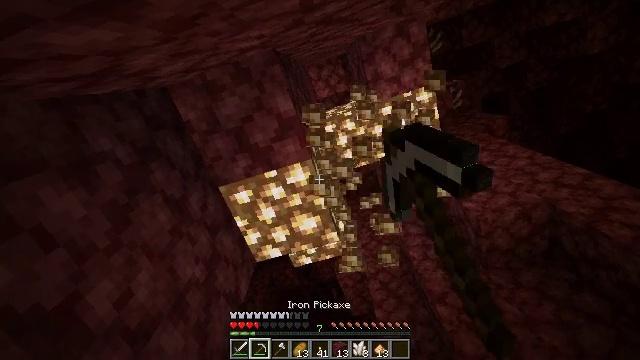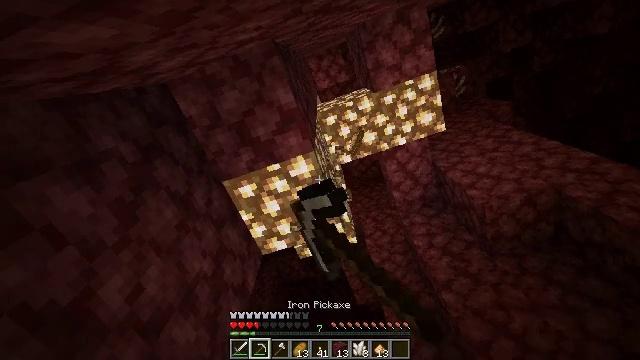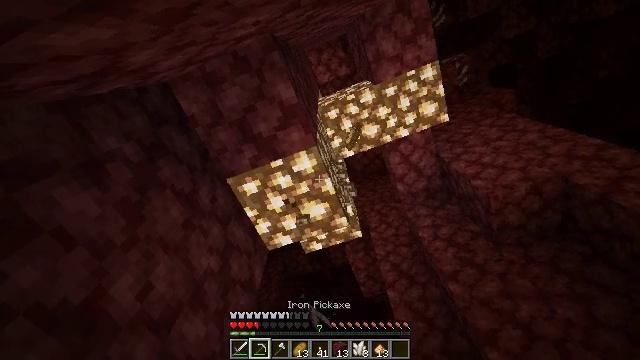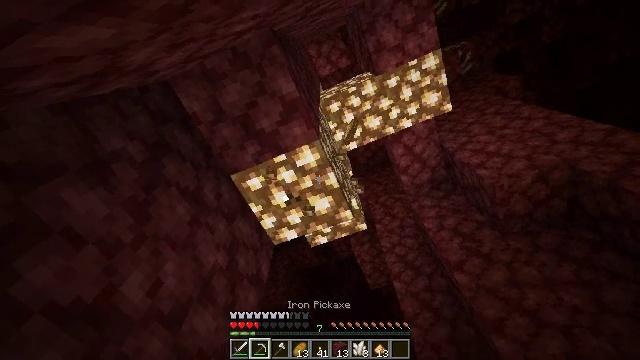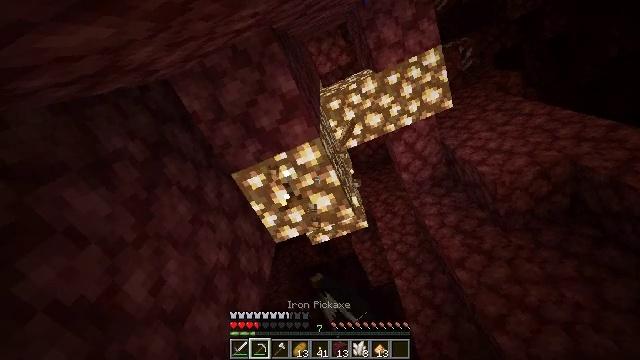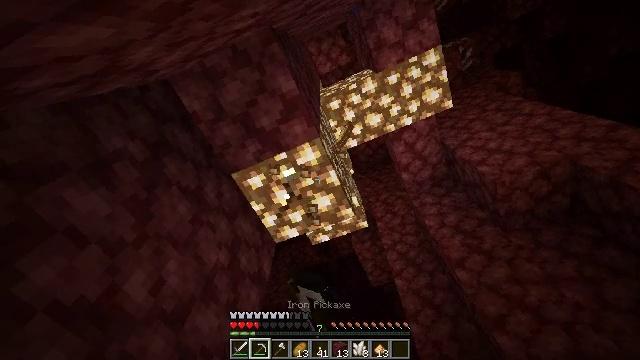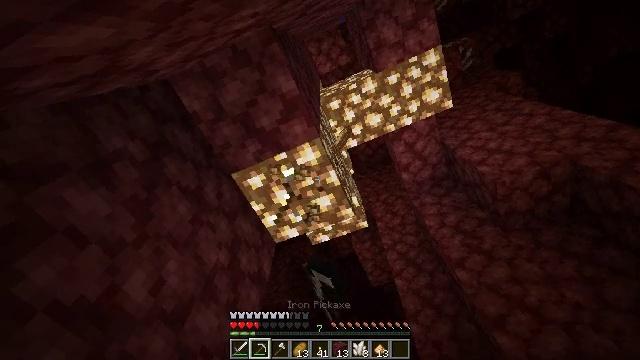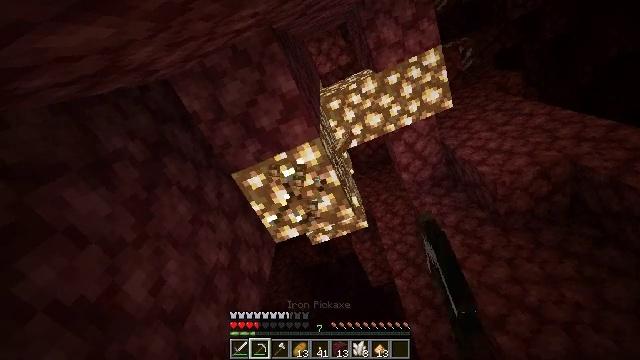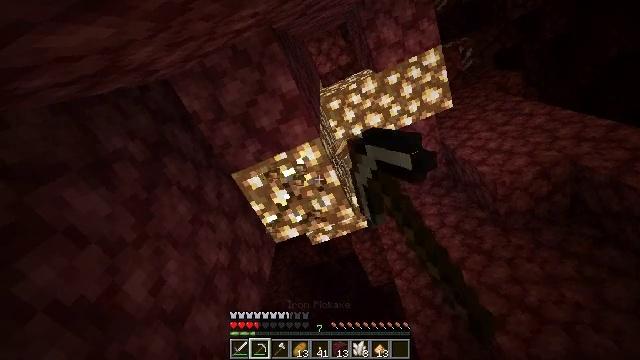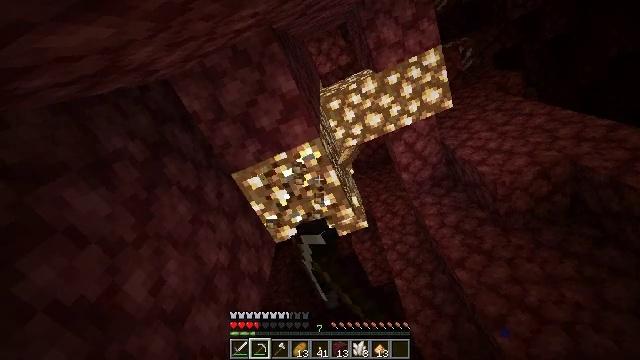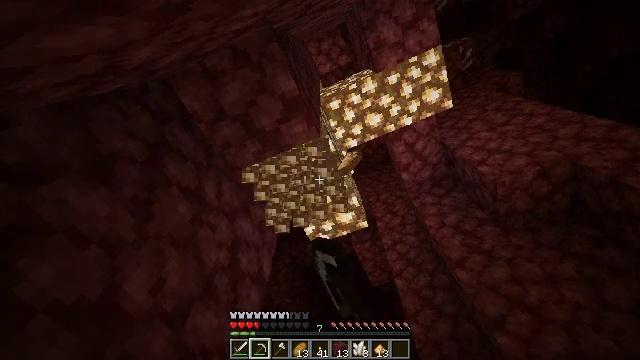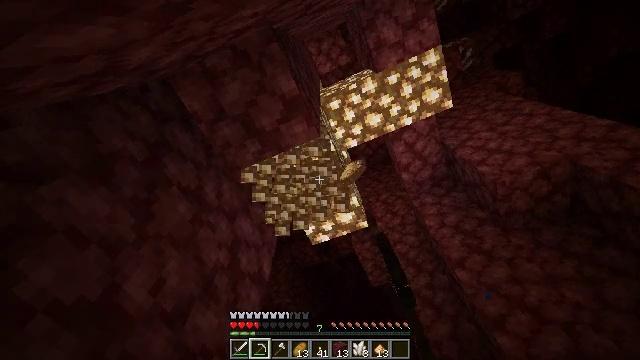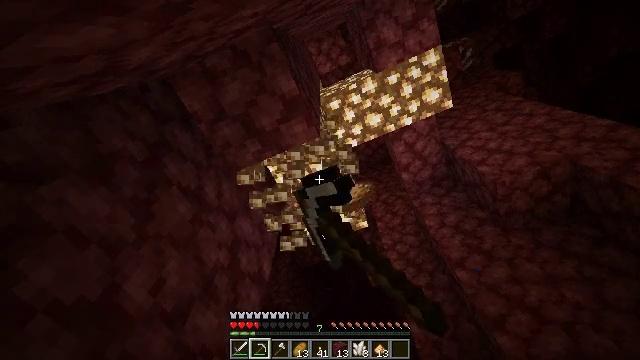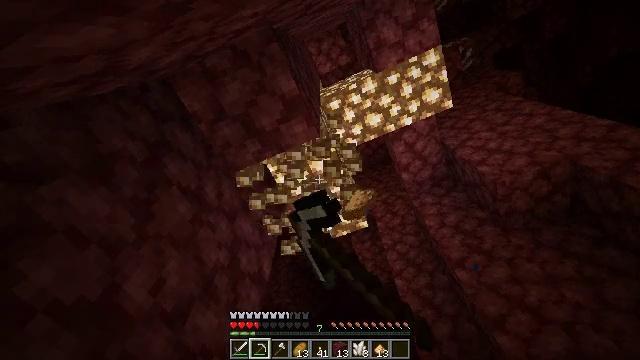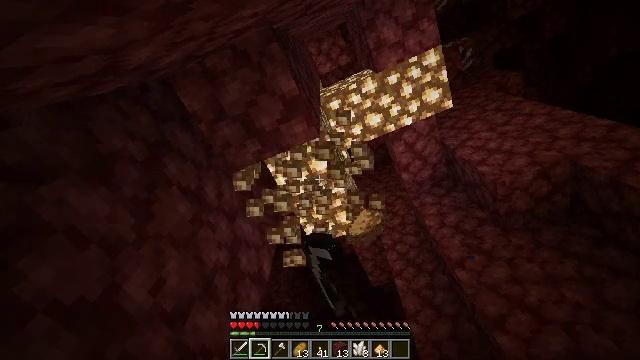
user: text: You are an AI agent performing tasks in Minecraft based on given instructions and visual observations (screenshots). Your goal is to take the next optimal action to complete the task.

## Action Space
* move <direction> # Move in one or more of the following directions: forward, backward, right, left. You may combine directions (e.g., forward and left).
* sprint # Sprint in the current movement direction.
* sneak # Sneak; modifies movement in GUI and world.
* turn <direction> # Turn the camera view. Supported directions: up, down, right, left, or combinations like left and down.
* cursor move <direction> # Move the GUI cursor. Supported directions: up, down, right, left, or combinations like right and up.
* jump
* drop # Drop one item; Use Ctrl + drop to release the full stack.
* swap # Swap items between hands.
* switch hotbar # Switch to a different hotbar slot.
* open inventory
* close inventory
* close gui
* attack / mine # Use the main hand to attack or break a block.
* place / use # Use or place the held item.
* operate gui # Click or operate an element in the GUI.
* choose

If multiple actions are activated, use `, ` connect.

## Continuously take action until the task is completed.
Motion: motion action
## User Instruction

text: Break the glowstone to gather its dust.
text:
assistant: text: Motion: turn left and down, attack / mine
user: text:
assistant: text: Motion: turn left and down, attack / mine
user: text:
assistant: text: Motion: turn left and down, attack / mine
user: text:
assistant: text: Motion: attack / mine
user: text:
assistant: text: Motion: attack / mine
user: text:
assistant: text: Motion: attack / mine
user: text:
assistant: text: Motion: attack / mine
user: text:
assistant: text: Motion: attack / mine
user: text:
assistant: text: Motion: attack / mine
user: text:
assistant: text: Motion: attack / mine
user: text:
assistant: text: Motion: attack / mine
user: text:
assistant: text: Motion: attack / mine
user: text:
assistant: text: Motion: attack / mine
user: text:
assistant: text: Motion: attack / mine
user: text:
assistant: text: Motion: attack / mine